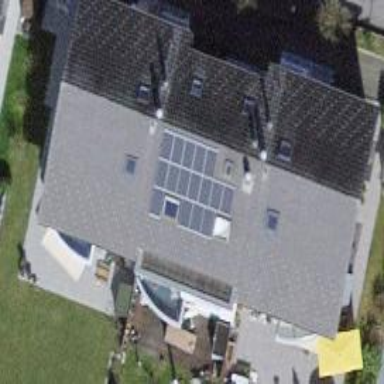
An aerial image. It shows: Solar power generator with photovoltaic panels.